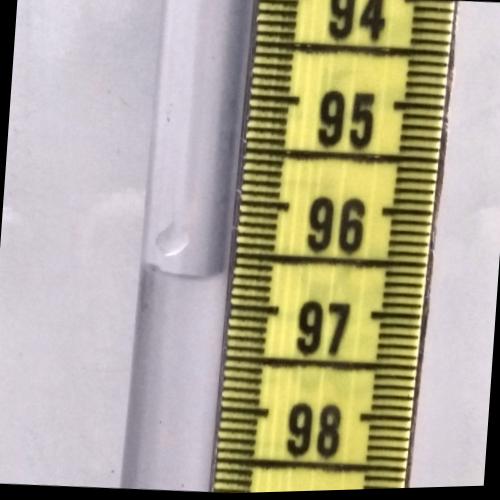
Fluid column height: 96.7 cm